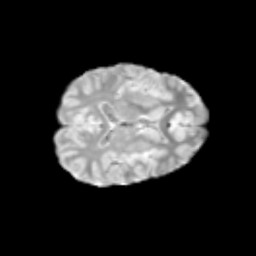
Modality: T2w
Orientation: axial
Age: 12
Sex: female
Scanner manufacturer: siemens
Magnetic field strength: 3 T
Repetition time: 3.8 s
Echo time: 0.07 s